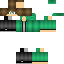
A male human skin with medium skin, wearing brown long hair dressed in a green hoodie and black pants, featuring a closed mouth.